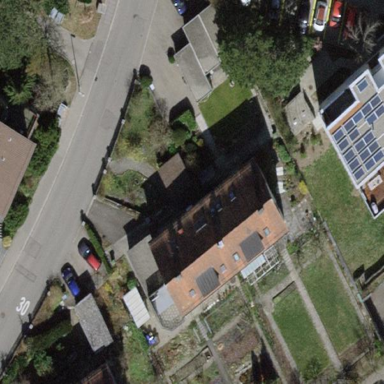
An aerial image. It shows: Building with tiled roof.